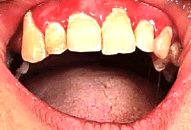
Condition: Gingivitis